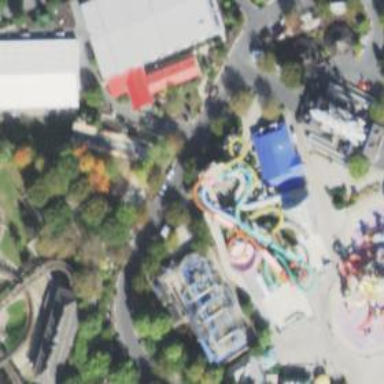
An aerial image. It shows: Water slide attraction.